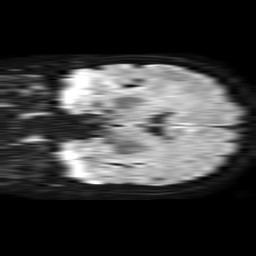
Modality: TRACE
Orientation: coronal
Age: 64
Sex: female
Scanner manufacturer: philips
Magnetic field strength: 1.5 T
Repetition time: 4.6 s
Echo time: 0.09059 s